Field crop: maize
Growth stage: 2
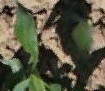
Species: maize